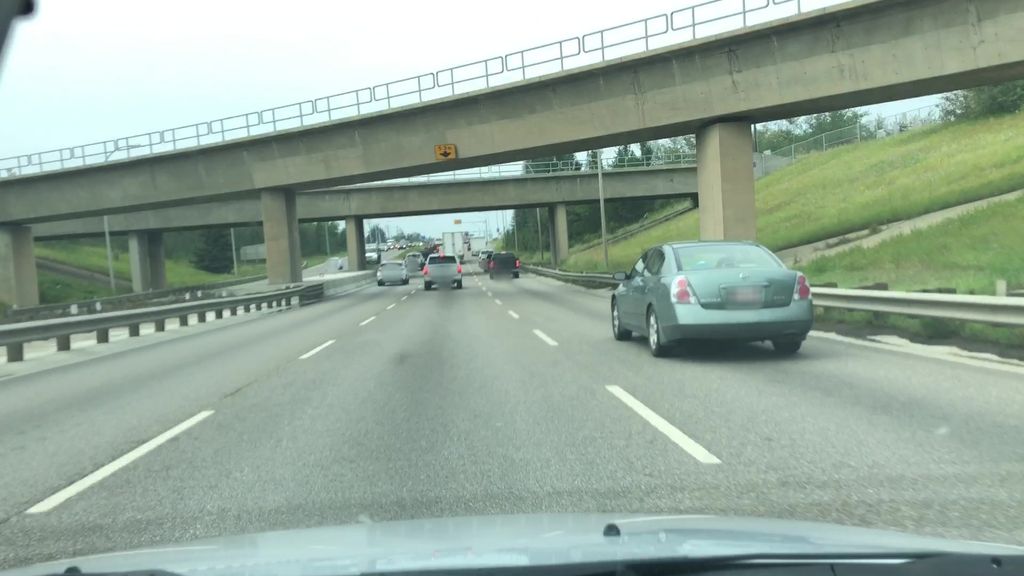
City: edmonton